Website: apple
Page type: payment
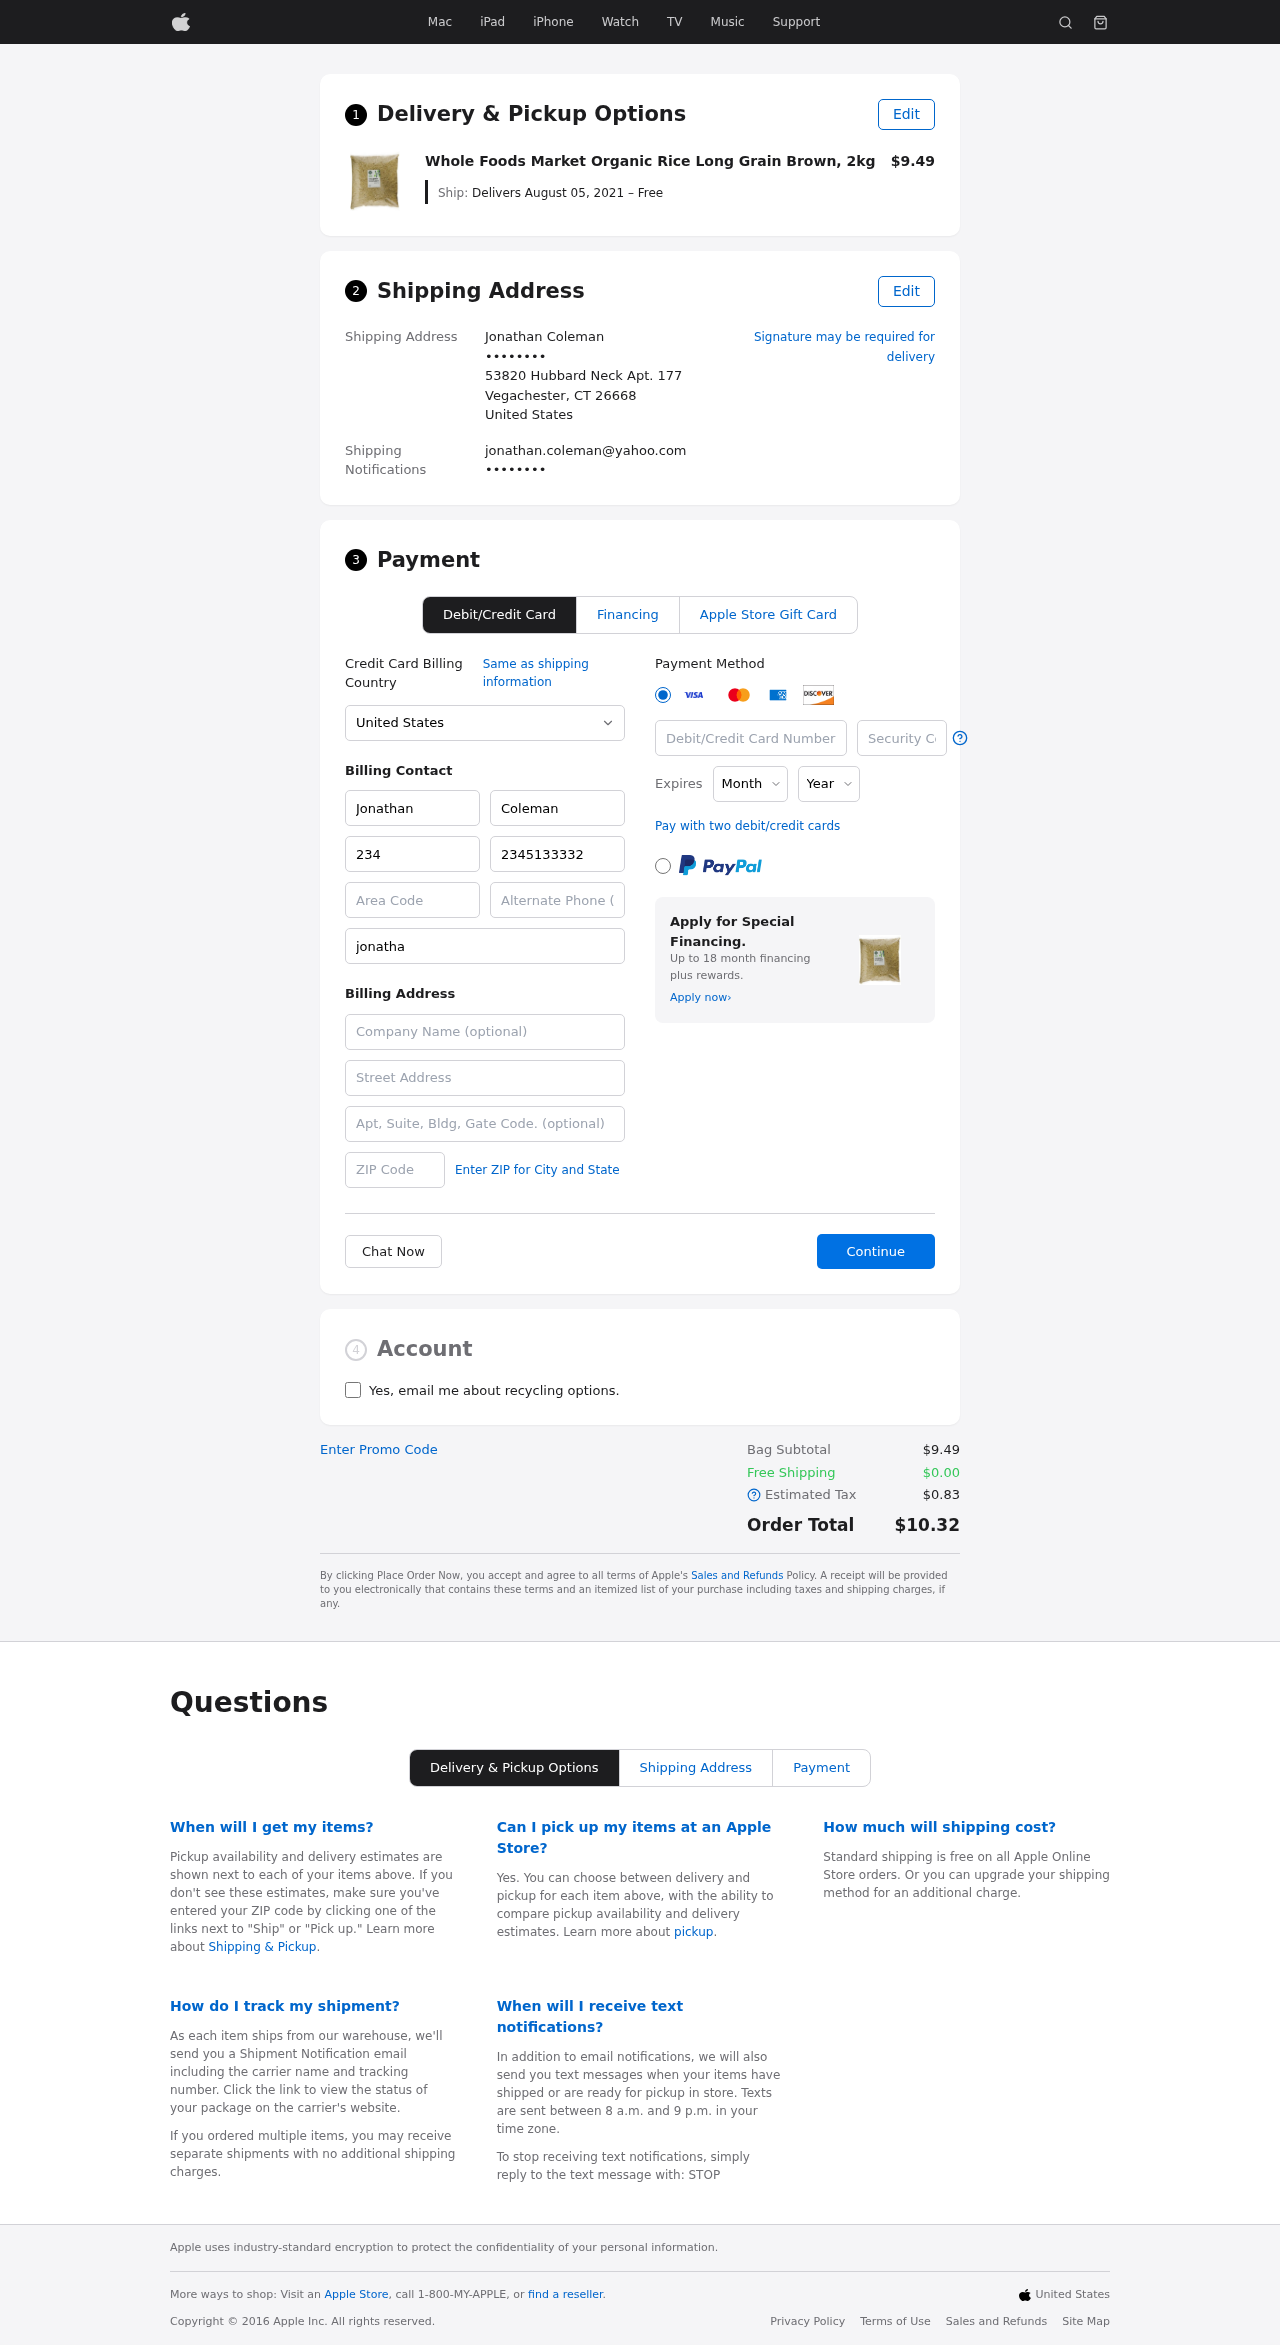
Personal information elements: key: PII_CARD_CVV
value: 4408
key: PII_CARD_EXPIRY_MONTH
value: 01
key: PII_CARD_EXPIRY_YEAR
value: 27
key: PII_CARD_NUMBER
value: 3781 6587 6383 238
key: PII_CITY_STATE_ZIP
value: Vegachester, CT 26668
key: PII_COUNTRY
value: United States
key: PII_EMAIL
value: jonathan.coleman@yahoo.com
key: PII_EMAIL2
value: jonathan.coleman@yahoo.com
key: PII_FIRSTNAME
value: Jonathan
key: PII_FULLNAME
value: Jonathan Coleman
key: PII_LASTNAME
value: Coleman
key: PII_PHONE3
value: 2345133332
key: PII_PHONE_AREA
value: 234
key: PII_POSTCODE2
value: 28738
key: PII_SECURITY_CODE
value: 728
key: PII_STREET
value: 53820 Hubbard Neck Apt. 177
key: PII_STREET2
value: Apt. 135
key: PII_PHONE
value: ••••••••
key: PII_PHONE2
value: ••••••••
Product elements: key: PRODUCT1_NAME
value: Whole Foods Market Organic Rice Long Grain Brown, 2kg
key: PRODUCT1_PRICE
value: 9.49
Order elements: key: ORDER_DELIVERY_DATE
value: Delivers August 05, 2021 – Free
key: ORDER_SUBTOTAL
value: $9.49
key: ORDER_SHIPPING_COST
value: $0.00
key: ORDER_TAX
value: $0.83
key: ORDER_TOTAL
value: $10.32